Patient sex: M
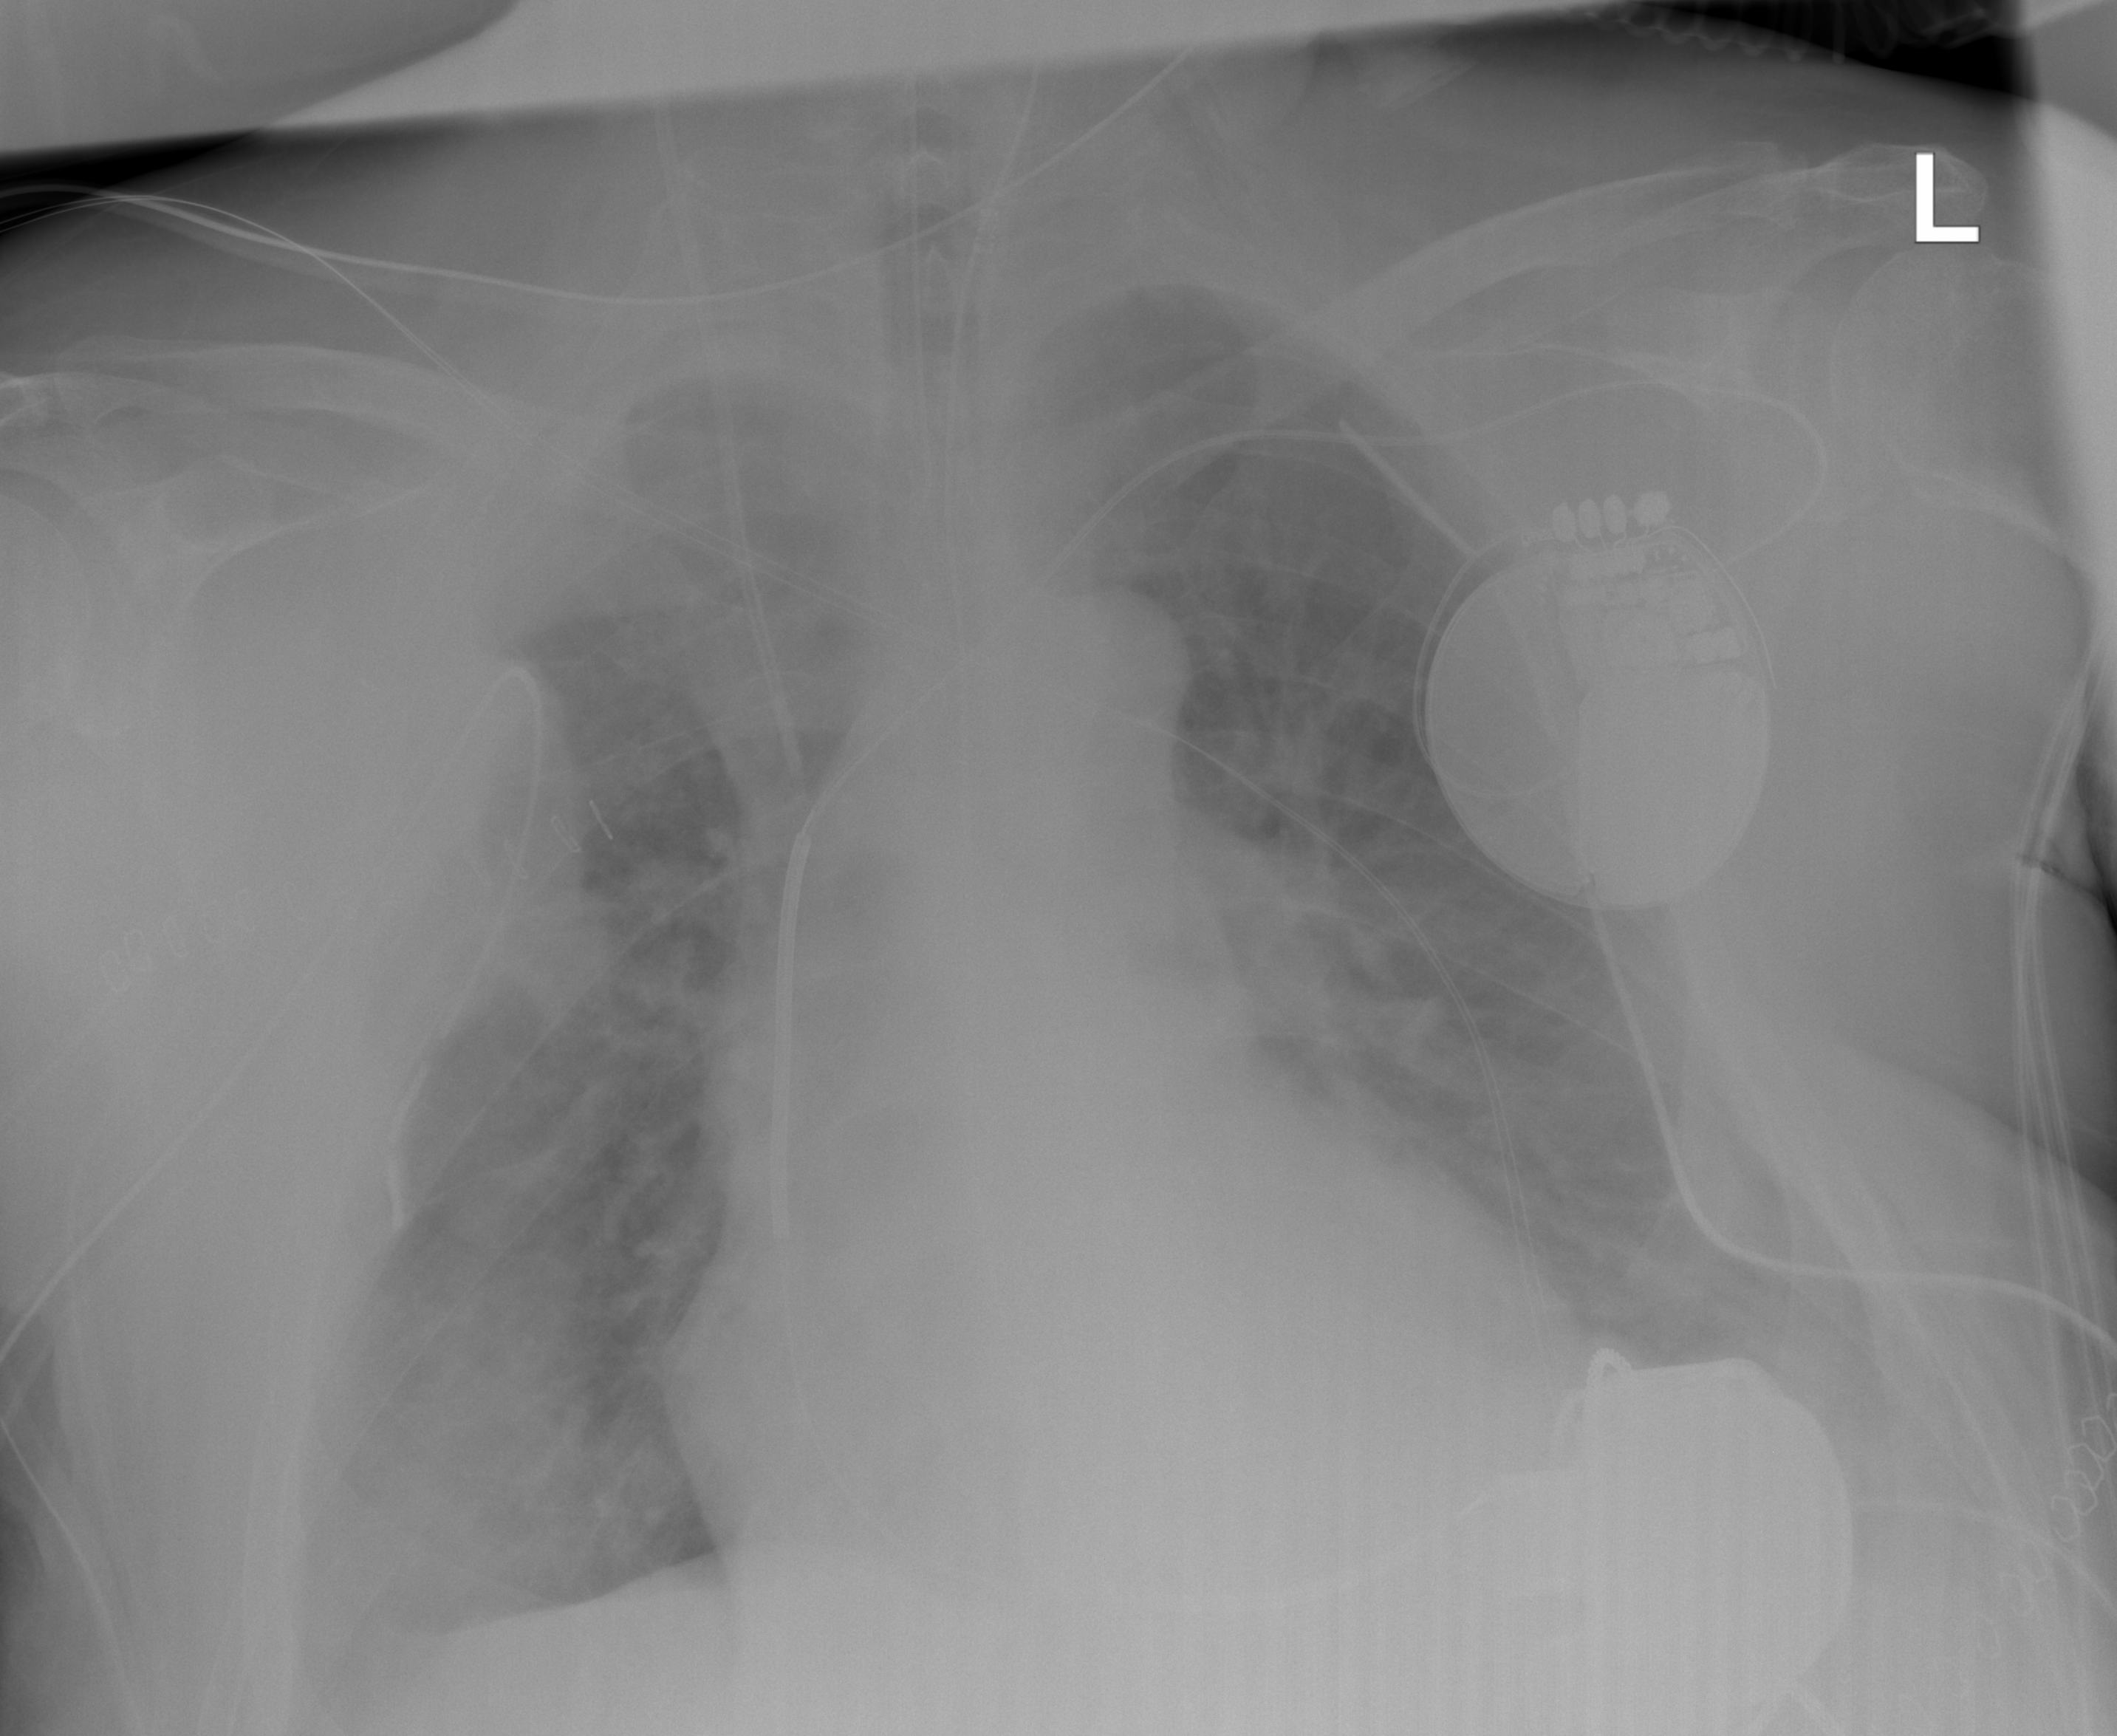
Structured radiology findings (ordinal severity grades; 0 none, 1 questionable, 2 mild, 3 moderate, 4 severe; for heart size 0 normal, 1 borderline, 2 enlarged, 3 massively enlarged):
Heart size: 2
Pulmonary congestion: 2
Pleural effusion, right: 2
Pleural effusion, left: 2
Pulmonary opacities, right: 3
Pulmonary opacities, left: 1
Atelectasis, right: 2
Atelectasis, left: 2